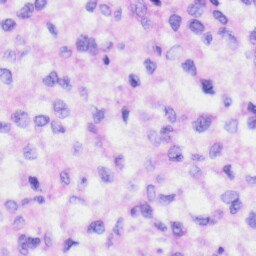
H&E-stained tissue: Liver